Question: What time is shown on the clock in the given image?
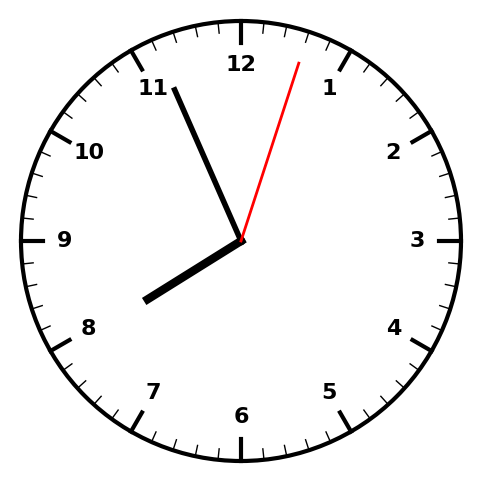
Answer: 07:56:03